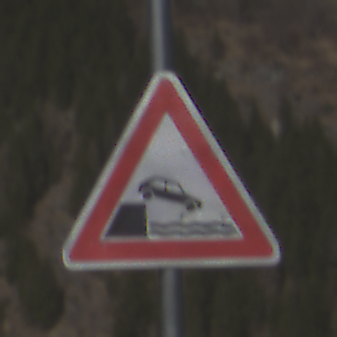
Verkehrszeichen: Ufer
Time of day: MorningAfternoon
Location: Outdoor (Nature)
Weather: PartlyCloudy
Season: NotSpecified
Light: Natural